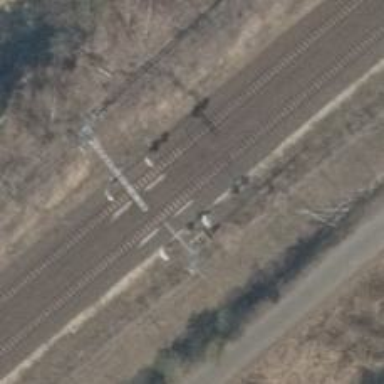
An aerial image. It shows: Railway milestone with catenary mast.